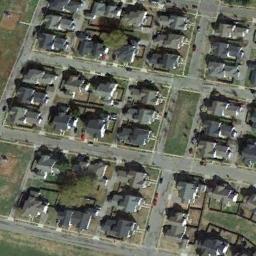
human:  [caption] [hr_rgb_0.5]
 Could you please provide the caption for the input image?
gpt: Many buildings of different shapes are in medium residential area .

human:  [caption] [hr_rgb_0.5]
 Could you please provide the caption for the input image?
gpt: The medium residential area has lots of houses arranged in lines and some roads go through the medium residential area .

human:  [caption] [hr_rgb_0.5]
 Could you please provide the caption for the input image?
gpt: The medium residential is next to the road .

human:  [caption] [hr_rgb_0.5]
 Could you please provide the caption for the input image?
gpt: The houses in the medium - sized residential area are arranged irregularly .

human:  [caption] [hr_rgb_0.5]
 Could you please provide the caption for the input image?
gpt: There are many black buildings arranged neatly on green lawns on the medium residential area .